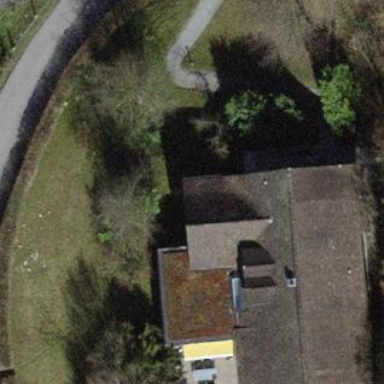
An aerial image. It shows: Detached building.